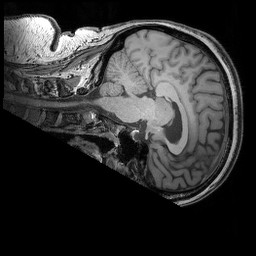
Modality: T1w
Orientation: sagittal
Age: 46
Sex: female
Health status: ill
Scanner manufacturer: siemens
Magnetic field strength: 3 T
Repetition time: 1.75 s
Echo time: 0.00418 s